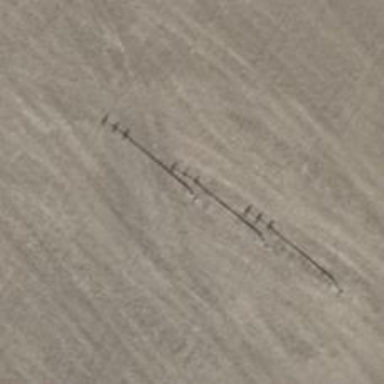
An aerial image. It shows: Power pole.